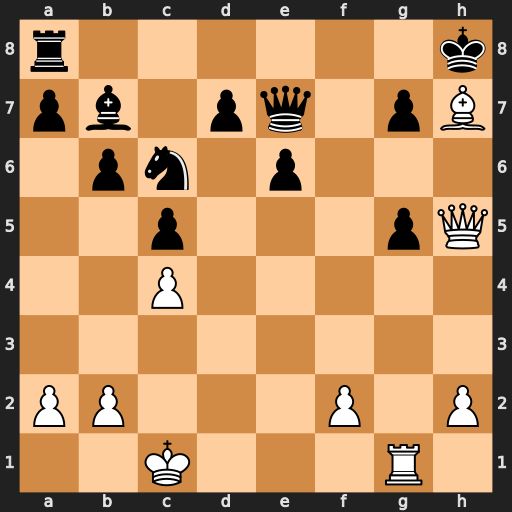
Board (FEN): r6k/pb1pq1pB/1pn1p3/2p3pQ/2P5/8/PP3P1P/2K3R1
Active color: w
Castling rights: -
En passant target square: -
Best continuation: Bg6+ Kg8 Qh7+ Kf8 Qh8#